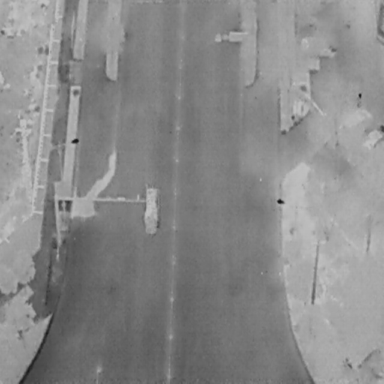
There is an OtherVehicle in the infrared image.